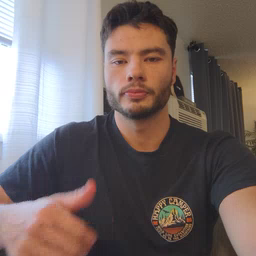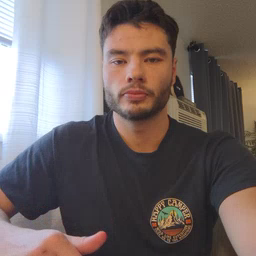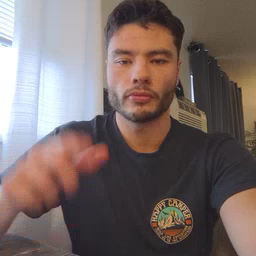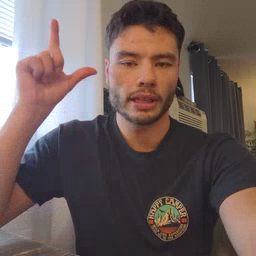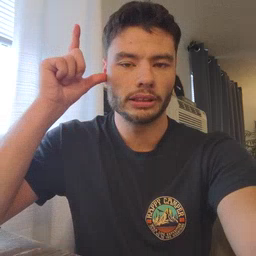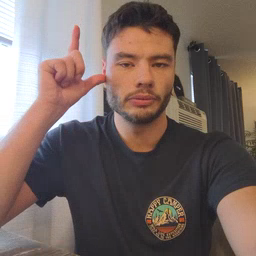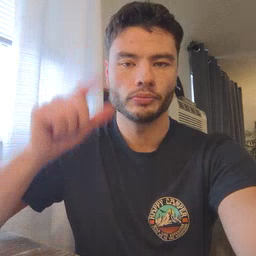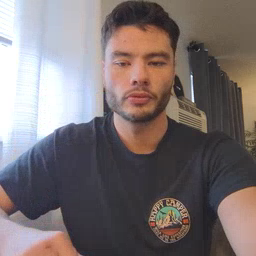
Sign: listen